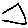
Label: triangle